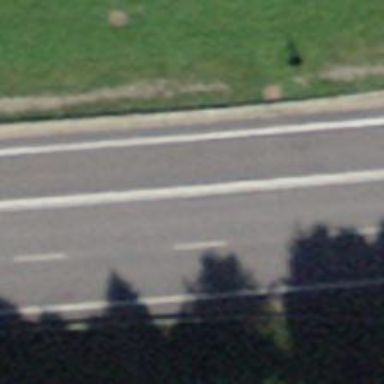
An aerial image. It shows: Asphalt motorway categorized as trunk road.